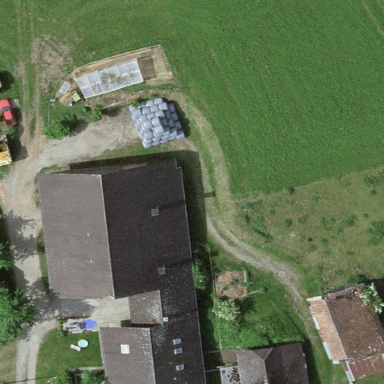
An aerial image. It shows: Farm building.